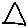
Label: triangle